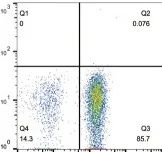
CMV reactivation. (A), B cells in peripheral blood determined by flow cytometry is 0% three months after CAR-T cell infusion.
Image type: pathology (immunostaining)